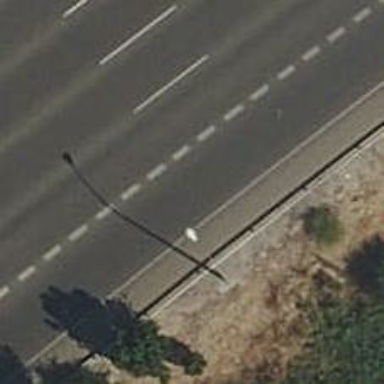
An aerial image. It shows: Asphalt motorway link.